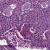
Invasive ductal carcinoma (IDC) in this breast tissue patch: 1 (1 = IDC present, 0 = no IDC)